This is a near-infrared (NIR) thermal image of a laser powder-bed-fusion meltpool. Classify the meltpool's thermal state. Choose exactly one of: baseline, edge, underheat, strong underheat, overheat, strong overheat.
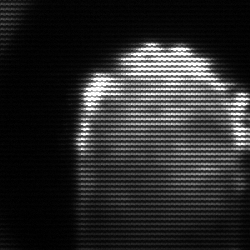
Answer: baseline